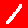
Digit: 1